Question: I have some DIV's in my HTML and I want click some div's then add a new div in the center of the div#container. and the page could 'reload', put the first pieces div's around this new div.
however, this is what i need
Here is my code, <URL>
there is still have a 'window resize' function.
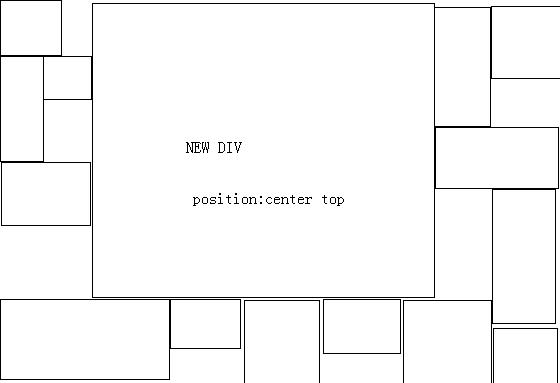
Answer: My course of action in the solution was to center the new element by appending it to the right position in the container by calculating where it should be located, iterate through the box elements while totaling their widths and prepending the centered element in the right position with the appropriate margins to have it perfectly centered.
You can see my solution here: <URL>
I had to fix a few small things in your code to make it run in the first place.